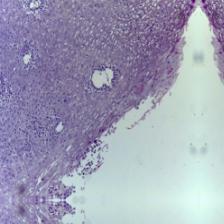
Diagnosis: OSCC